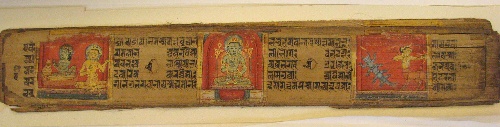
Date: 14th century
Object type: Folio
Classification: Paintings
Medium: Ink and color on palm leaves
Culture: Nepal (Kathmandu Valley)
Dimensions: 1 7/8 x 11 3/4 in. (4.8 x 29.8 cm)
Department: Asian Art
Credit line: Rogers Fund, 1955
Accession year: 1955
Repository: Metropolitan Museum of Art, New York, NY
Tags: Deities|Buddhism